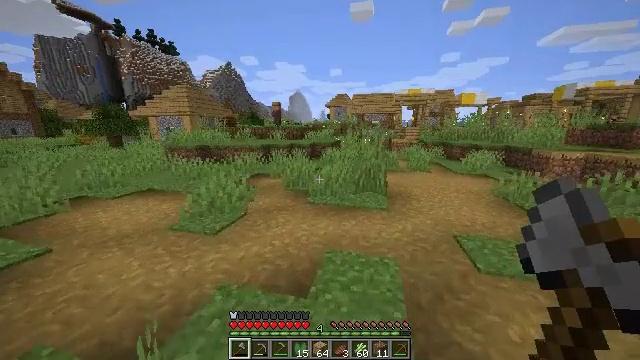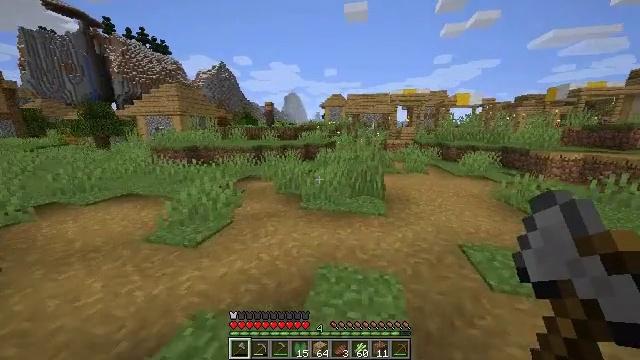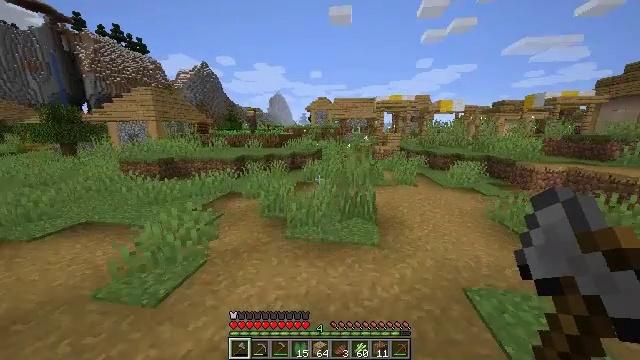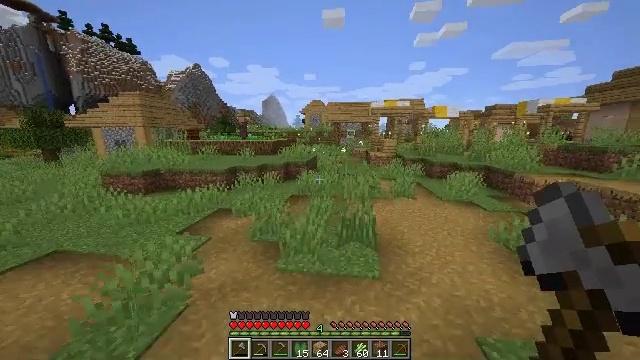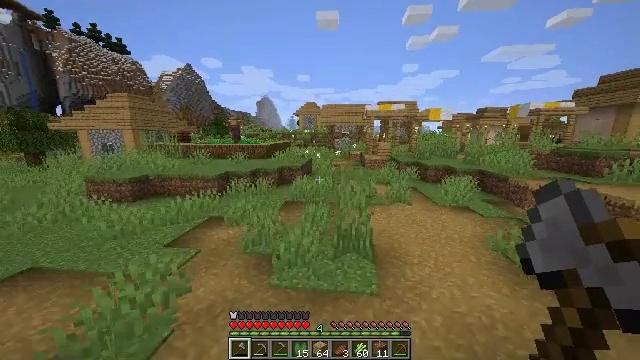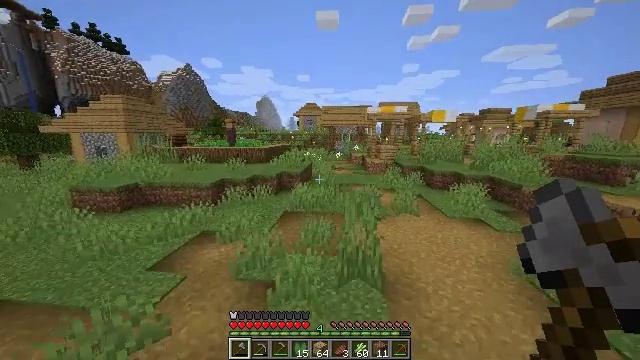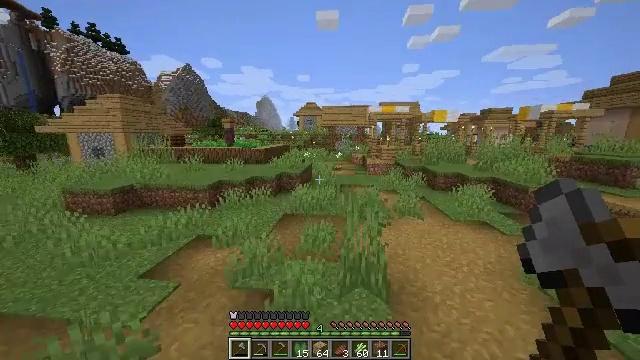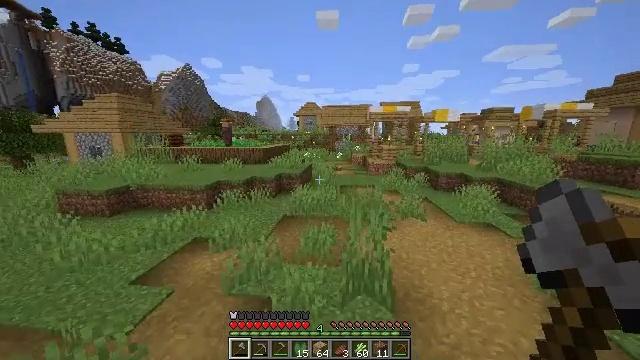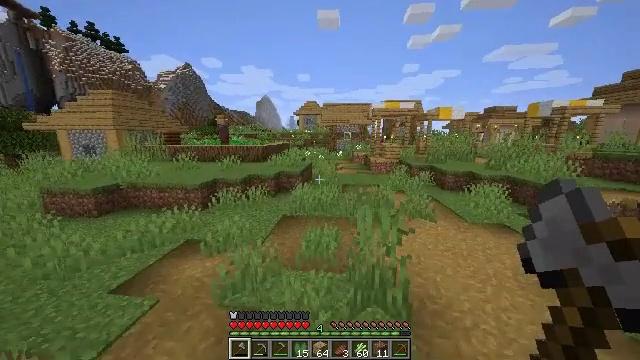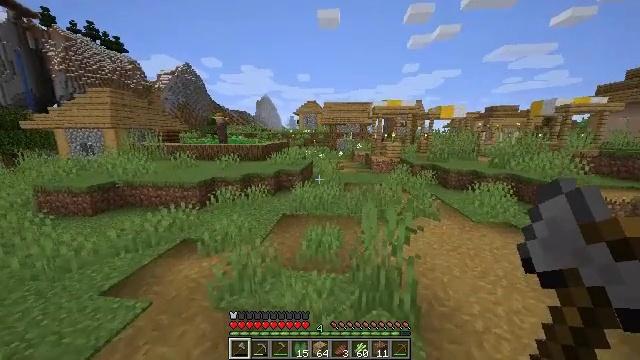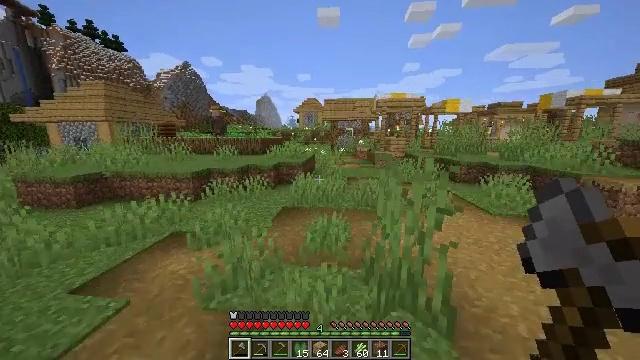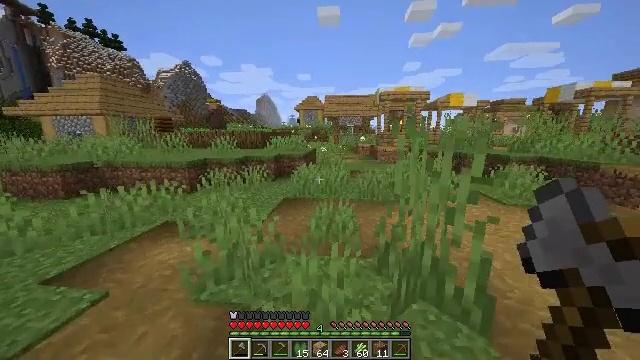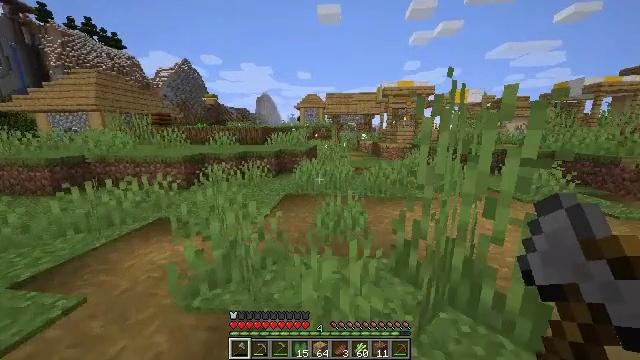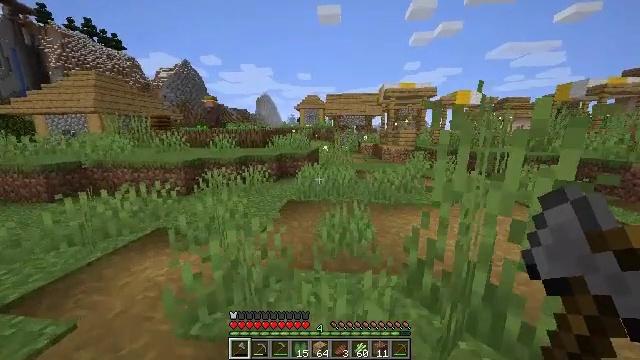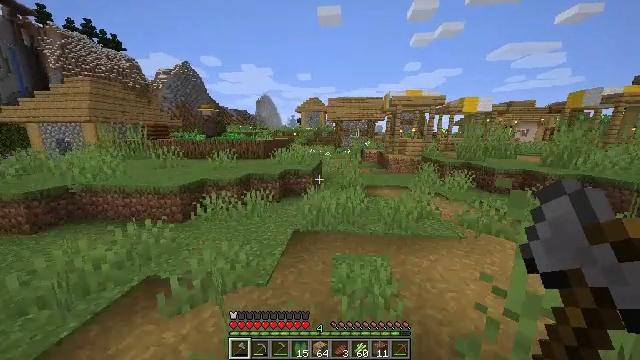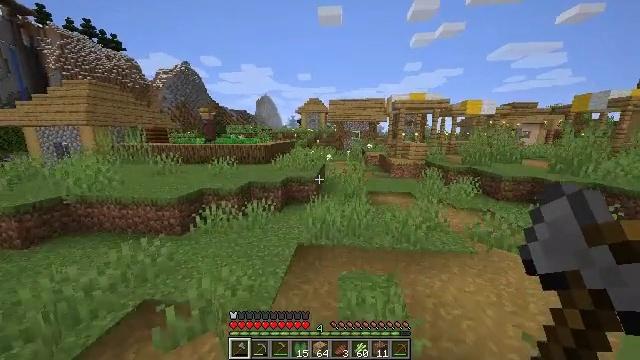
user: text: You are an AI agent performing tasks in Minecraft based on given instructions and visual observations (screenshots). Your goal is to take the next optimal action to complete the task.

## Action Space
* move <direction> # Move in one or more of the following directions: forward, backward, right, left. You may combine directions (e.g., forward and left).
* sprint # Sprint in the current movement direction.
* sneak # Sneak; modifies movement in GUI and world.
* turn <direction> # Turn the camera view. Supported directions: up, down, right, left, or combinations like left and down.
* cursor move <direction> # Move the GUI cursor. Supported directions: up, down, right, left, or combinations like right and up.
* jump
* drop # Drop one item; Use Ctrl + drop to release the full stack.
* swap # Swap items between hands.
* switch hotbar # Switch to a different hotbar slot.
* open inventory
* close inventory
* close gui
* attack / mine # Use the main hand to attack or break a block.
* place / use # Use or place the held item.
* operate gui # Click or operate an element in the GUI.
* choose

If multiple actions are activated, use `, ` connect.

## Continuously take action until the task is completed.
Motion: motion action
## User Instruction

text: Attack the composter to add it to your inventory.
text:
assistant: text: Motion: move forward, sprint, turn right, jump
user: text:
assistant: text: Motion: move forward, sprint, turn right, jump
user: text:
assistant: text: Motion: move forward, sprint, turn right, jump
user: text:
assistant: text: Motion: move forward, sprint, turn right, jump
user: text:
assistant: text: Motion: move forward, sprint, jump
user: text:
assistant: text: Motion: move forward, sprint, jump
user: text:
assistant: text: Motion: move forward and move left, sprint, jump
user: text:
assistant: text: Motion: move forward and move left, sprint, jump
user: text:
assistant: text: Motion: move forward and move left, sprint, jump
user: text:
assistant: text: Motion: move forward and move left, sprint, jump
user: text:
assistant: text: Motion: move forward and move left, sprint, jump
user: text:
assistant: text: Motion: move forward and move left, sprint, jump
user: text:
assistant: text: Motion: move forward and move left, sprint, jump
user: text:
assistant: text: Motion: move forward and move left, sprint, jump
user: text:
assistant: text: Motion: move forward and move left, sprint, jump
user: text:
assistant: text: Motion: move forward and move left, sprint, jump
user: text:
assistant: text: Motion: move forward and move left, sprint, jump
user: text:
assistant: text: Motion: move forward and move left, sprint, turn left, jump
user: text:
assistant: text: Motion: move forward and move left, sprint, turn left, jump
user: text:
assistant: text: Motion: move forward and move left, sprint
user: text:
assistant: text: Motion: move forward and move left, sprint, turn left
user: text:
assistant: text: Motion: move forward and move left, sprint, turn left and down
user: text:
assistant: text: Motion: move forward, sprint, turn left and down
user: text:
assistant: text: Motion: move forward, sprint, turn left and down
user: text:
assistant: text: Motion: move forward, sprint, turn left
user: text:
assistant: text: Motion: move forward, sprint, turn left
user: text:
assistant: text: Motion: move forward, sprint
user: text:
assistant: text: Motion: move forward, sprint
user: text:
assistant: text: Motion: move forward, sprint, turn left
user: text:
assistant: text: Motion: move forward, sprint